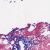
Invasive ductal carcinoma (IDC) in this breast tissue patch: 0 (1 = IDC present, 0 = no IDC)